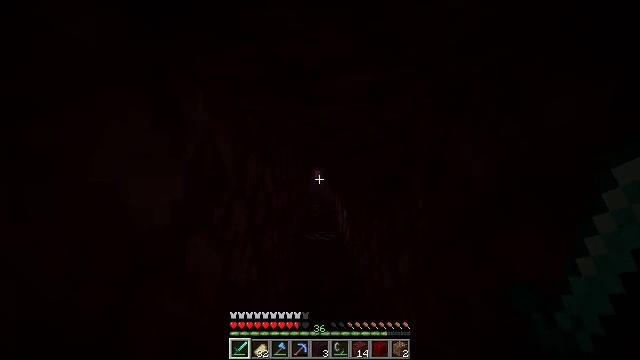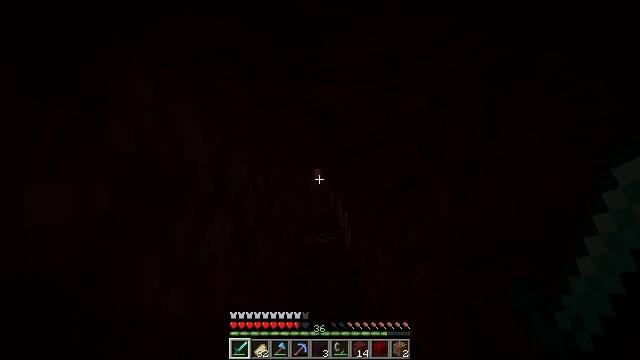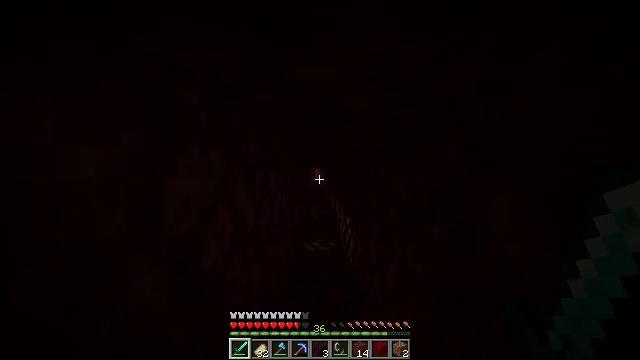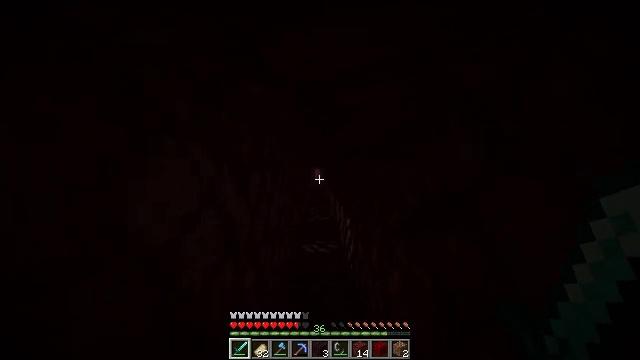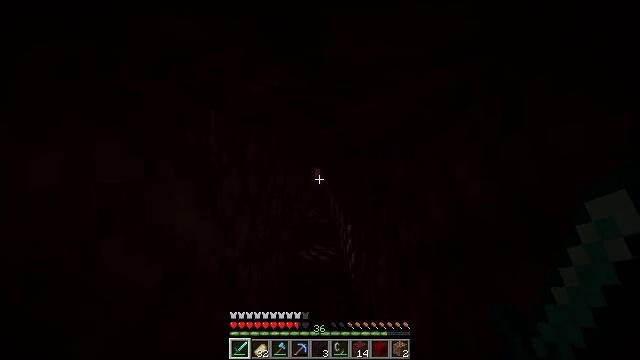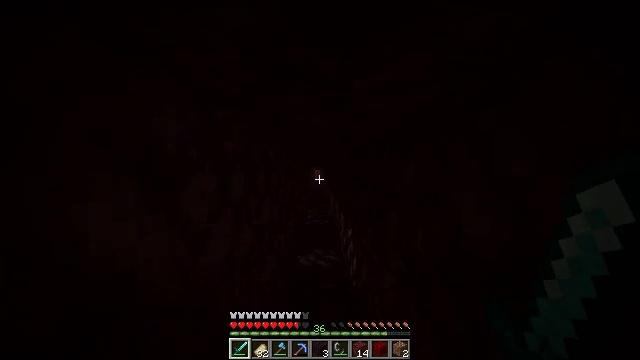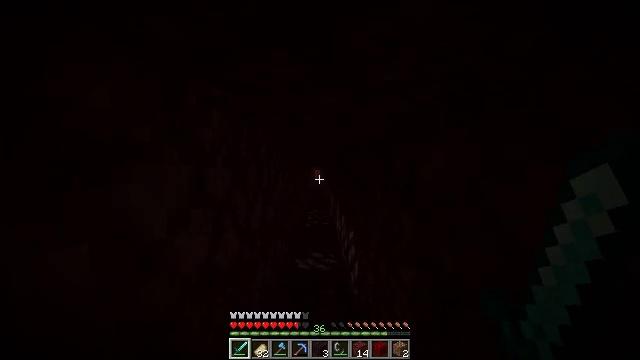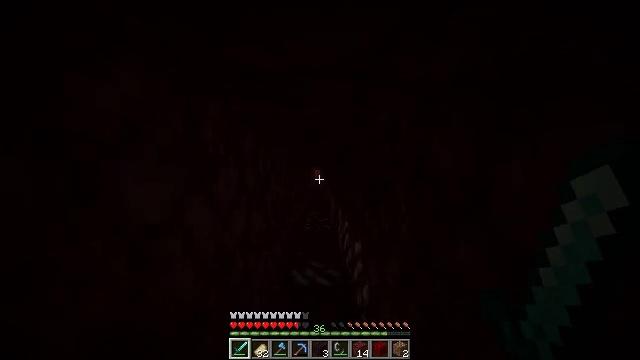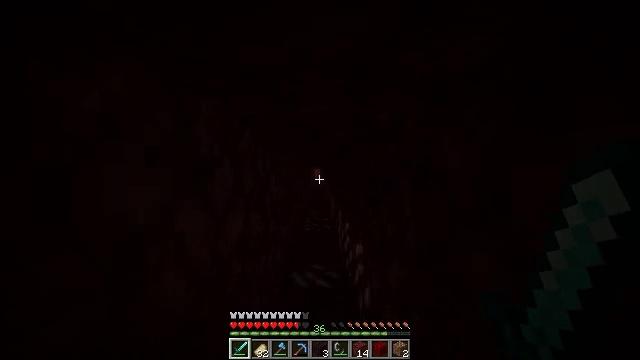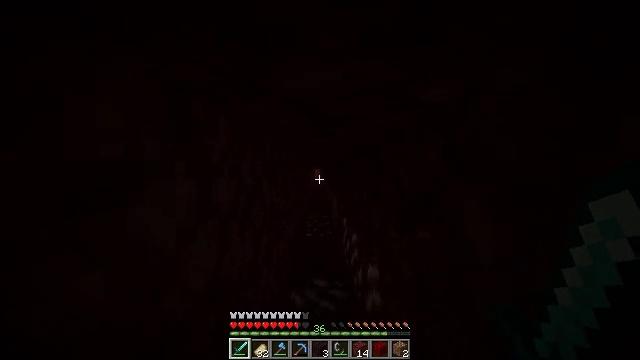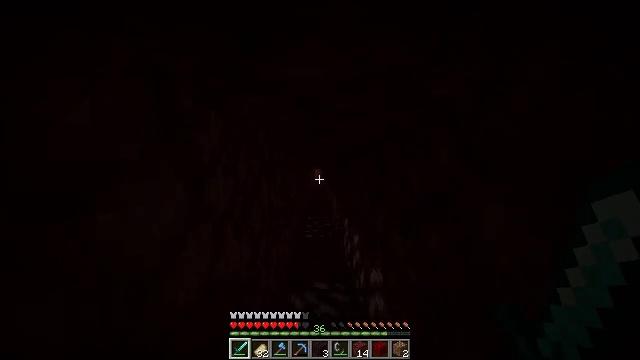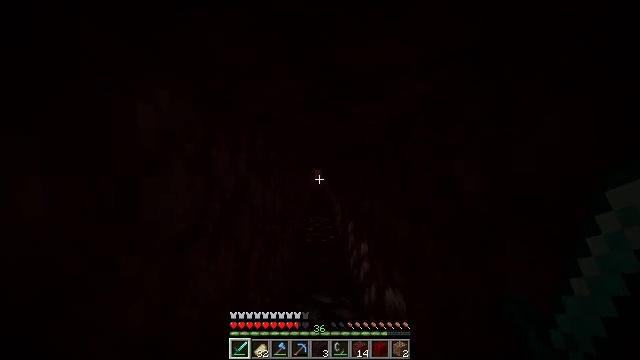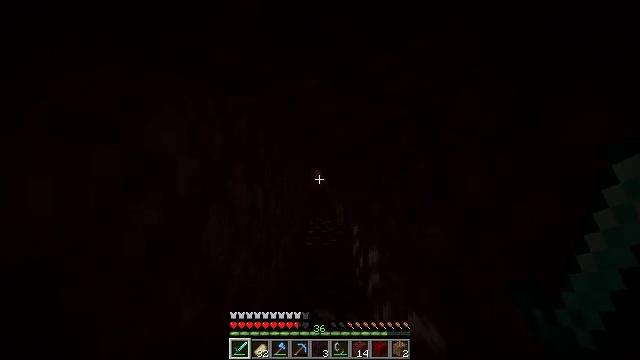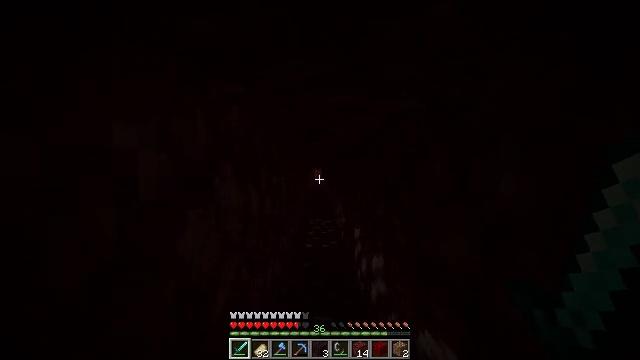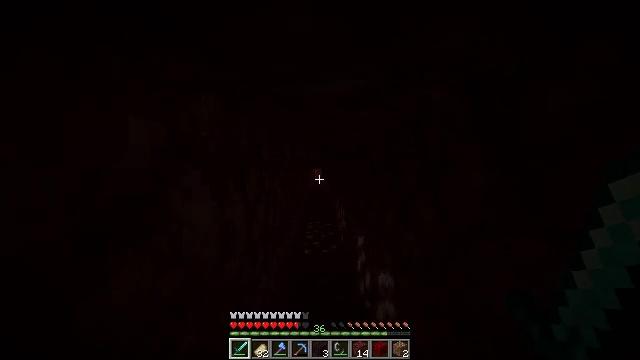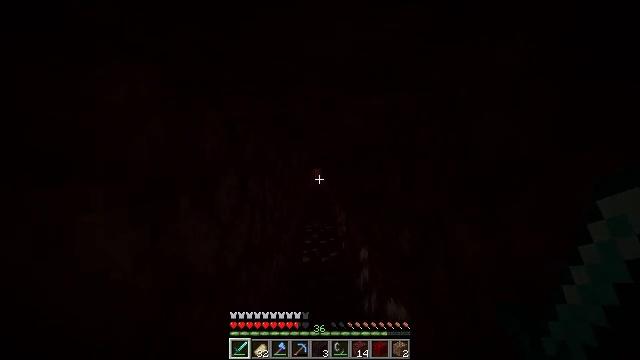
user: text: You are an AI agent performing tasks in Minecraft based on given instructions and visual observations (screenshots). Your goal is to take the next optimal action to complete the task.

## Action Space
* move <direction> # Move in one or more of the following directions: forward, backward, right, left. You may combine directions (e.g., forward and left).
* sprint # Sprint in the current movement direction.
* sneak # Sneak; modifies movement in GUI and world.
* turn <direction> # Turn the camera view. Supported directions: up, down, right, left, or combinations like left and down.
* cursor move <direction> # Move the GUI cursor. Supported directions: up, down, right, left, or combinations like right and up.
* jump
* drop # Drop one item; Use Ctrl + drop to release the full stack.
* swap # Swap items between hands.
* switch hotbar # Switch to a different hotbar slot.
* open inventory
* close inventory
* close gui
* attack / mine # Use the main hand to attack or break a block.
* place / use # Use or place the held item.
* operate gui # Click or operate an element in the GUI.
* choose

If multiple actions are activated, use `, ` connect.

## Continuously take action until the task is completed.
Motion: motion action
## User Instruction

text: Access the crafting table and make a brewing stand.
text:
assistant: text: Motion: move forward
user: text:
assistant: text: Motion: move forward
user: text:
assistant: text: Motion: move forward
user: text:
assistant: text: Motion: move forward
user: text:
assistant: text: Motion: move forward
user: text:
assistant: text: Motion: move forward
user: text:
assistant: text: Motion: move forward
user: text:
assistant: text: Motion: move forward
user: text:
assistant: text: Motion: move forward
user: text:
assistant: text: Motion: move forward
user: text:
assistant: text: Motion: move forward
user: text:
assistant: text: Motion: move forward
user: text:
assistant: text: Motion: move forward
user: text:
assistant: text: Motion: move forward
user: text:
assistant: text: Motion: move forward
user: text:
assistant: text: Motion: move forward
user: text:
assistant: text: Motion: move forward
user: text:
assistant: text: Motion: move forward
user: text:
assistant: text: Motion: move forward
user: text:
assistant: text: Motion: move forward
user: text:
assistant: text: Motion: move forward
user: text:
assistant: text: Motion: move forward
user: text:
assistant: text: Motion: move forward
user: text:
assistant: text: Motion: move forward
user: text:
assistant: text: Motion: move forward
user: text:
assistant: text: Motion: move forward
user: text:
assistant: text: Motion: move forward
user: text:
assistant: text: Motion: move forward
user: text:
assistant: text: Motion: move forward
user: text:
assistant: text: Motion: move forward